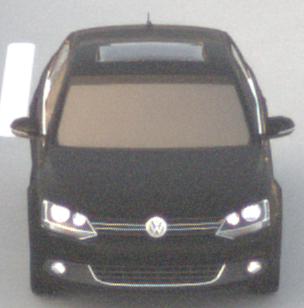
Make: VW
Model: Jetta 1.2 TSI
Detailed model: Jetta (IV)
Model produced from: 2011/01
Model produced until: 2014/08
Doors: 4
Color: black
Road condition: dry road
Daytime: sunrise or sunset
Contrast: low contrast